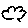
Label: cloud